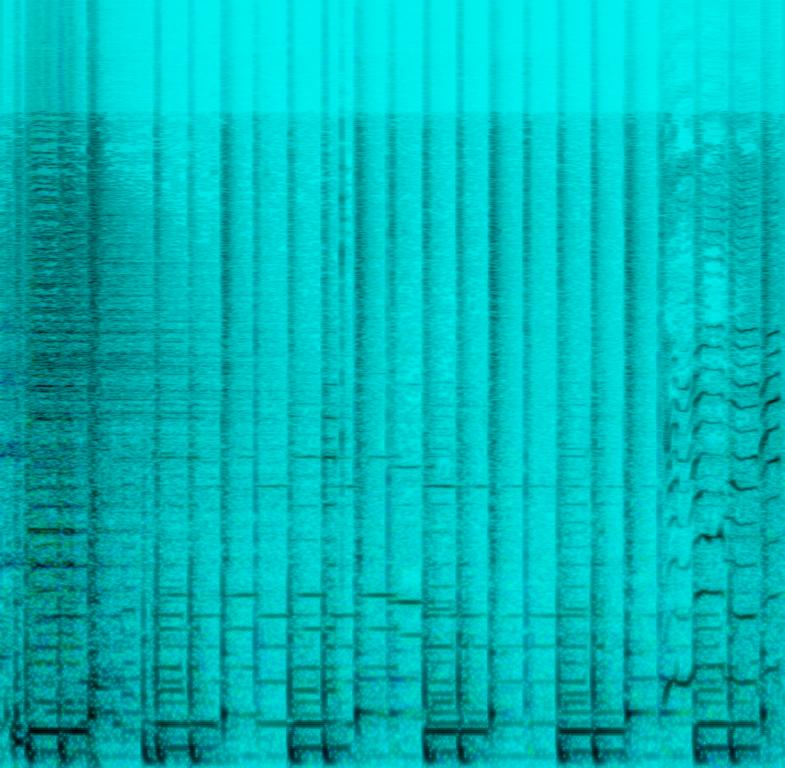
An acoustic drum is playing a simple groove with a strong kick. The e-bass is playing on every hit of the kick together with an e-guitar  strumming a chord. A female voice is singing a slow paced melody. In the background you can hear some maschine sounds and piping sounds. This song may be playing in a James Bond movie-scene.